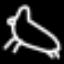
Label: frog